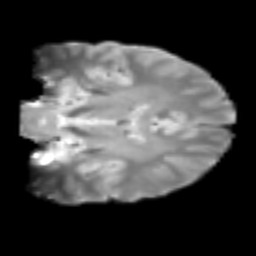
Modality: T2w
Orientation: coronal
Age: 23
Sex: male
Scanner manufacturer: siemens
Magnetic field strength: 3 T
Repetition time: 2.3 s
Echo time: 0.085 s